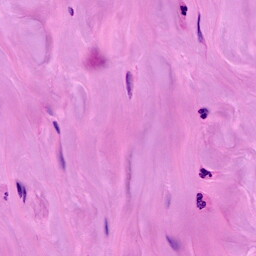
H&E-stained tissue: Breast